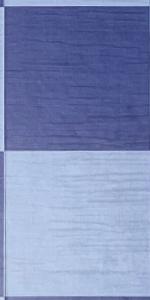
Label: Empty